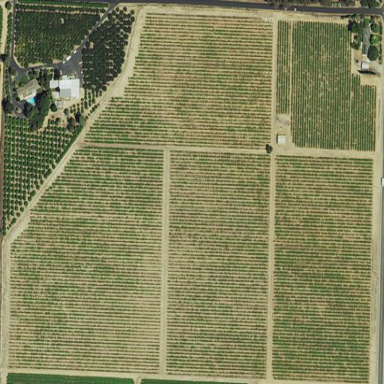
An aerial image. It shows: Beautiful vineyard in the countryside.